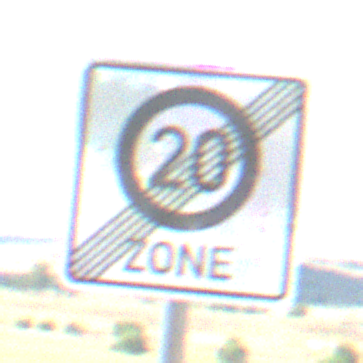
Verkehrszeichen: EndeZone20
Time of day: Midday
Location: Outdoor (Nature)
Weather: PartlyCloudy
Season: NotSpecified
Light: Natural